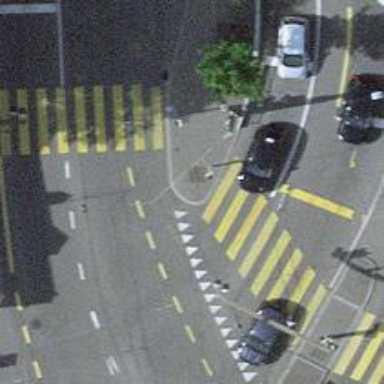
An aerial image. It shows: Kerb barrier.